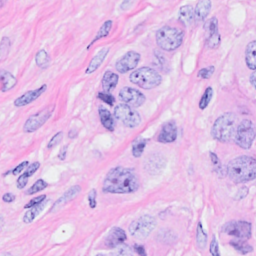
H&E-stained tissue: Breast